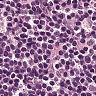
Metastatic tissue present: no